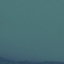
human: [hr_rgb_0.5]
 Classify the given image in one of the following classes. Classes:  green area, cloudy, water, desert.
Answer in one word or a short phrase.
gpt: water